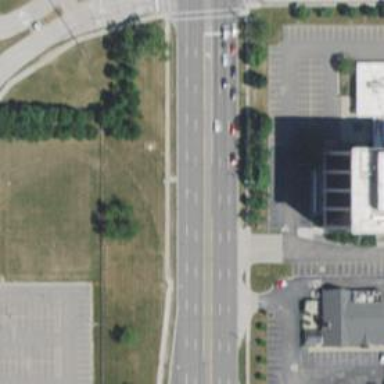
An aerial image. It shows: Primary highway with asphalt surface and separate sidewalk.